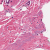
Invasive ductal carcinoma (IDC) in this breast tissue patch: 0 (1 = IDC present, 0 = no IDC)